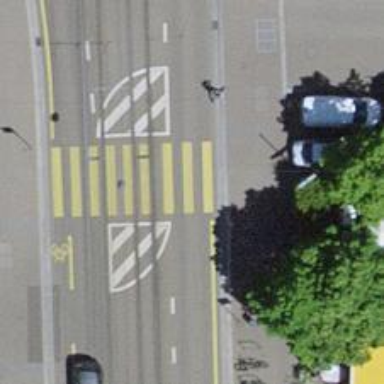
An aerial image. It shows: Uncontrolled zebra crossing on the road.